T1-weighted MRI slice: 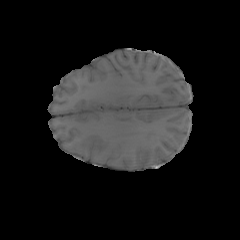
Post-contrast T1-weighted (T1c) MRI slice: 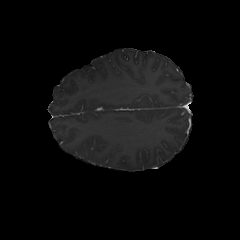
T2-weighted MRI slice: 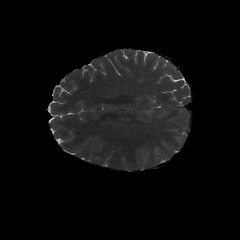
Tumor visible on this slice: yes